Aerial crown-view tile of a tropical tree (Barro Colorado Island, Panama), acquired 20240918:
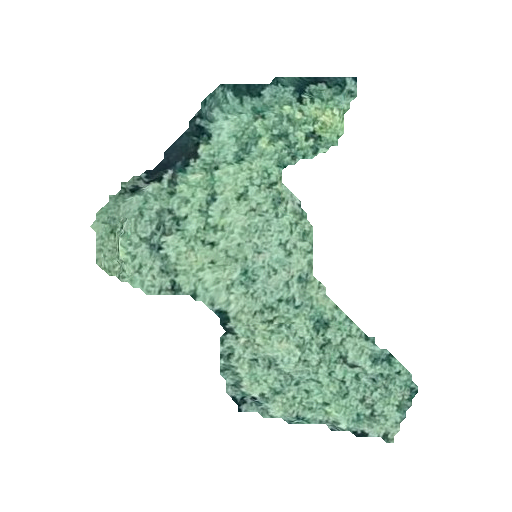
Species: Celtis schippii
GBIF accepted scientific name: Celtis schippii
Crown area: 91.34 m²